Question: I want to insert some values from grid to db while clicking button submit. While using the given below code shows an error. The code is given below. Help me to find a proper solution.
Code:
'''
protected void btnApprove_Click(object sender, EventArgs e)
{
ShadingAnalysisDataSetTableAdapters.tbl_ItemRequest_StatusTableAdapter rs;
rs = new ShadingAnalysisDataSetTableAdapters.tbl_ItemRequest_StatusTableAdapter();
var ItemName = (Label)GridView2.SelectedRow.Cells[1].FindControl("lblItem");
var Quantity = (Label)GridView2.SelectedRow.Cells[2].FindControl("lblQnty");
rs.testInsert(ItemName, Quantity);
}
'''
---
I have modified my code based on the above suggestions. But now I am getting another error. The new error is: 'Object reference not set to an instance of an object.'

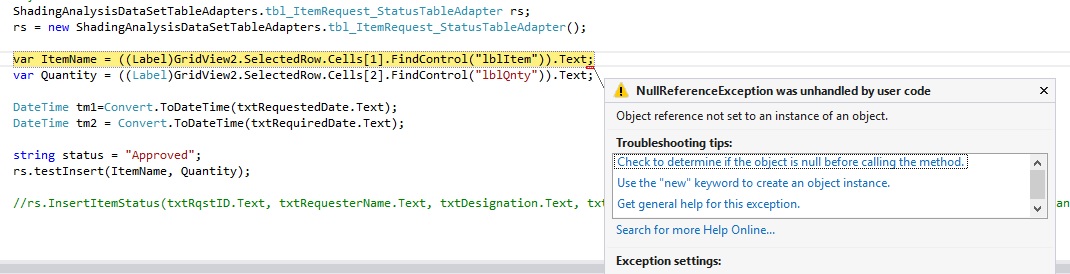
Answer: By doing this
'''
var ItemName = (Label)GridView2.SelectedRow.Cells[1].FindControl("lblItem");
'''
'ItemName' would be a Label instead of the text value of 'lblItem'. I would guess that both parameters of 'rs.testInsert' method are string so you got the error because you're passing two Labels instead of two strings. You can get the text value from the '.Text' property of the label as below
'''
var ItemName = ((Label)GridView2.SelectedRow.Cells[1].FindControl("lblItem")).Text;
var Quantity = ((Label)GridView2.SelectedRow.Cells[2].FindControl("lblQnty")).Text;
'''